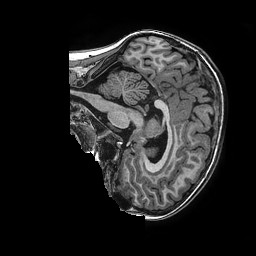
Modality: T1w
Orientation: sagittal
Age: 8
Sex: female
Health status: ill
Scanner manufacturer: ge
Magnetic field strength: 3 T
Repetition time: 0.0077 s
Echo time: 0.003436 s